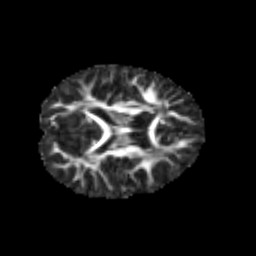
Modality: FA
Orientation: axial
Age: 7
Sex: male
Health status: healthy